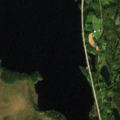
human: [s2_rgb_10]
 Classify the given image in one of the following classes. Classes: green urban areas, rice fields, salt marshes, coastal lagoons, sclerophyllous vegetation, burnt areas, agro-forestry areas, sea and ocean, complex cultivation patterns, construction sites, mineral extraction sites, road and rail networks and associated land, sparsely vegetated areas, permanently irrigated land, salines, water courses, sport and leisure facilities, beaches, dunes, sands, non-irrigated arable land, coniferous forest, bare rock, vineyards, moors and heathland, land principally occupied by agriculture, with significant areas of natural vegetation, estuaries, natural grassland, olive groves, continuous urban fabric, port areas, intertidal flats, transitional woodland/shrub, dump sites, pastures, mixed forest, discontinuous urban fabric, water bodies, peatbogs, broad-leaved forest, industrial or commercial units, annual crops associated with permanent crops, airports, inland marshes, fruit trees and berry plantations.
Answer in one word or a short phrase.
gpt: coniferous forest, mixed forest, water bodies